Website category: book
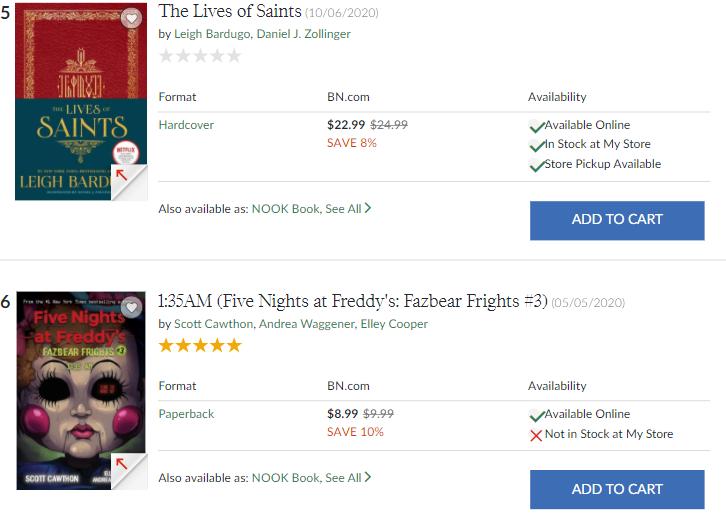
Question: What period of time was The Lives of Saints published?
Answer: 10/06/2020

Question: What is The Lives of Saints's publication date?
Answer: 10/06/2020

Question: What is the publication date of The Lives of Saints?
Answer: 10/06/2020

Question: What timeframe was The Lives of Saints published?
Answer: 10/06/2020

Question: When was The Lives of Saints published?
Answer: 10/06/2020

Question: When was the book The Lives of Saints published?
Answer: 10/06/2020

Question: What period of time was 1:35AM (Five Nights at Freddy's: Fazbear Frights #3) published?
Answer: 05/05/2020

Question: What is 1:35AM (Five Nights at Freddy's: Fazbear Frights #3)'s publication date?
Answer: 05/05/2020

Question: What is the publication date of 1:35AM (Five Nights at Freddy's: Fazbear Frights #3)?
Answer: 05/05/2020

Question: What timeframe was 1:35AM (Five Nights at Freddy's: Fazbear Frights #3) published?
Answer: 05/05/2020

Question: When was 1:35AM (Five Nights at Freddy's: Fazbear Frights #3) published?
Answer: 05/05/2020

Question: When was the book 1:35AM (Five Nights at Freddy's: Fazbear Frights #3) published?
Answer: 05/05/2020

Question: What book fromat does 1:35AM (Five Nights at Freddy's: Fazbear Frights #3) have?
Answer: Paperback

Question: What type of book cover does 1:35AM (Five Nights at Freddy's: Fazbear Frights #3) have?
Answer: Paperback

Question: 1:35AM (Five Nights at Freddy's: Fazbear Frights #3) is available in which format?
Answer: Paperback

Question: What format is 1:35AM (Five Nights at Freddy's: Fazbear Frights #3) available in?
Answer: Paperback

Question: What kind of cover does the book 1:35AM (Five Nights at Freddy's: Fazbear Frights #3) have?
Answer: Paperback

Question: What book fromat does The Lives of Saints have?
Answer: Hardcover

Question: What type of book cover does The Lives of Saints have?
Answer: Hardcover

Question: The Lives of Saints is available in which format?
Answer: Hardcover

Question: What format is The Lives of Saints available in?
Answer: Hardcover

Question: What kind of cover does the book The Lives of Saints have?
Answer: Hardcover

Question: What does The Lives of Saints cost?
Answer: $22.99

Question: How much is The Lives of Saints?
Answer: $22.99

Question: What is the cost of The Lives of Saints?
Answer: $22.99

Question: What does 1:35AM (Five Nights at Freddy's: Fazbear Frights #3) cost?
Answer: $8.99

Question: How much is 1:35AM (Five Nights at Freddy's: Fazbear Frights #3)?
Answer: $8.99

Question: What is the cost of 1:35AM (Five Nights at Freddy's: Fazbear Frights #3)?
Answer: $8.99

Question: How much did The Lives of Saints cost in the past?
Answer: $24.99

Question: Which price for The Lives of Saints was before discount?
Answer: $24.99

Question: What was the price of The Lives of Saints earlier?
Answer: $24.99

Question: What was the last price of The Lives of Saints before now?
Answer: $24.99

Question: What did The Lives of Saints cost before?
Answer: $24.99

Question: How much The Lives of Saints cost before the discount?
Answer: $24.99

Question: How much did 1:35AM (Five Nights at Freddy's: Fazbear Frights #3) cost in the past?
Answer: $9.99

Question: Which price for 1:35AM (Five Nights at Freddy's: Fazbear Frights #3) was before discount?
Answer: $9.99

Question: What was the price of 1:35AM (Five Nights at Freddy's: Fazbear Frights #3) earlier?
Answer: $9.99

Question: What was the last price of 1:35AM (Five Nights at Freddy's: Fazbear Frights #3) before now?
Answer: $9.99

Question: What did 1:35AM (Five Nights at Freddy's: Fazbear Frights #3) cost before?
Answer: $9.99

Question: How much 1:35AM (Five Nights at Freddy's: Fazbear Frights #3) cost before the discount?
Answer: $9.99

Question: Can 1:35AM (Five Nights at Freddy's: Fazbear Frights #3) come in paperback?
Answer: no

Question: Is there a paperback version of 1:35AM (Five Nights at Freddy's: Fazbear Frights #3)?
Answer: no

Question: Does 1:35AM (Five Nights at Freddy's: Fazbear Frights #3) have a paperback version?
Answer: no

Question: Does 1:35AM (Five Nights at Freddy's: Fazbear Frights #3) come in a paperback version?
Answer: no

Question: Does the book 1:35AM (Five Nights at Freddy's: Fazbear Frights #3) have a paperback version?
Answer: no

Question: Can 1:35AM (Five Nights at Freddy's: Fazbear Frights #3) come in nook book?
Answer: yes

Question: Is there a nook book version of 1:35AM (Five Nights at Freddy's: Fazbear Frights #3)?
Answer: yes

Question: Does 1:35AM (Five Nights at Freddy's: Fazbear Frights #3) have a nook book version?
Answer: yes

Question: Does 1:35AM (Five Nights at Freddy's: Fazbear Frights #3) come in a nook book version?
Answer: yes

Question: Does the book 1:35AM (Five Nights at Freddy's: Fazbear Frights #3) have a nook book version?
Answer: yes

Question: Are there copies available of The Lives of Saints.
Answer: yes

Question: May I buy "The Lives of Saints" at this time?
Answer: yes

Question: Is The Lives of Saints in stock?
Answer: yes

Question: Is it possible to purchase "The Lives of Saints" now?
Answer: yes

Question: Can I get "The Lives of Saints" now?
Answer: yes

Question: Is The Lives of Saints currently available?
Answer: yes

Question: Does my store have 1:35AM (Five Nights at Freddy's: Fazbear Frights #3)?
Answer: no

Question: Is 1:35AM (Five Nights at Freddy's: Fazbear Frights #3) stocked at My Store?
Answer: no

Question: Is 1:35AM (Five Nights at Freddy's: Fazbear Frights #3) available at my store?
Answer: no

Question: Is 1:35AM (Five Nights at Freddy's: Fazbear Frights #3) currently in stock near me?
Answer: no

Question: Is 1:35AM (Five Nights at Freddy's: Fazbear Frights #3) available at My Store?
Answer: no

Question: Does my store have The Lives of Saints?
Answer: yes

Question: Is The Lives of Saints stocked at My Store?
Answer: yes

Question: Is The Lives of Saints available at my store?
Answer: yes